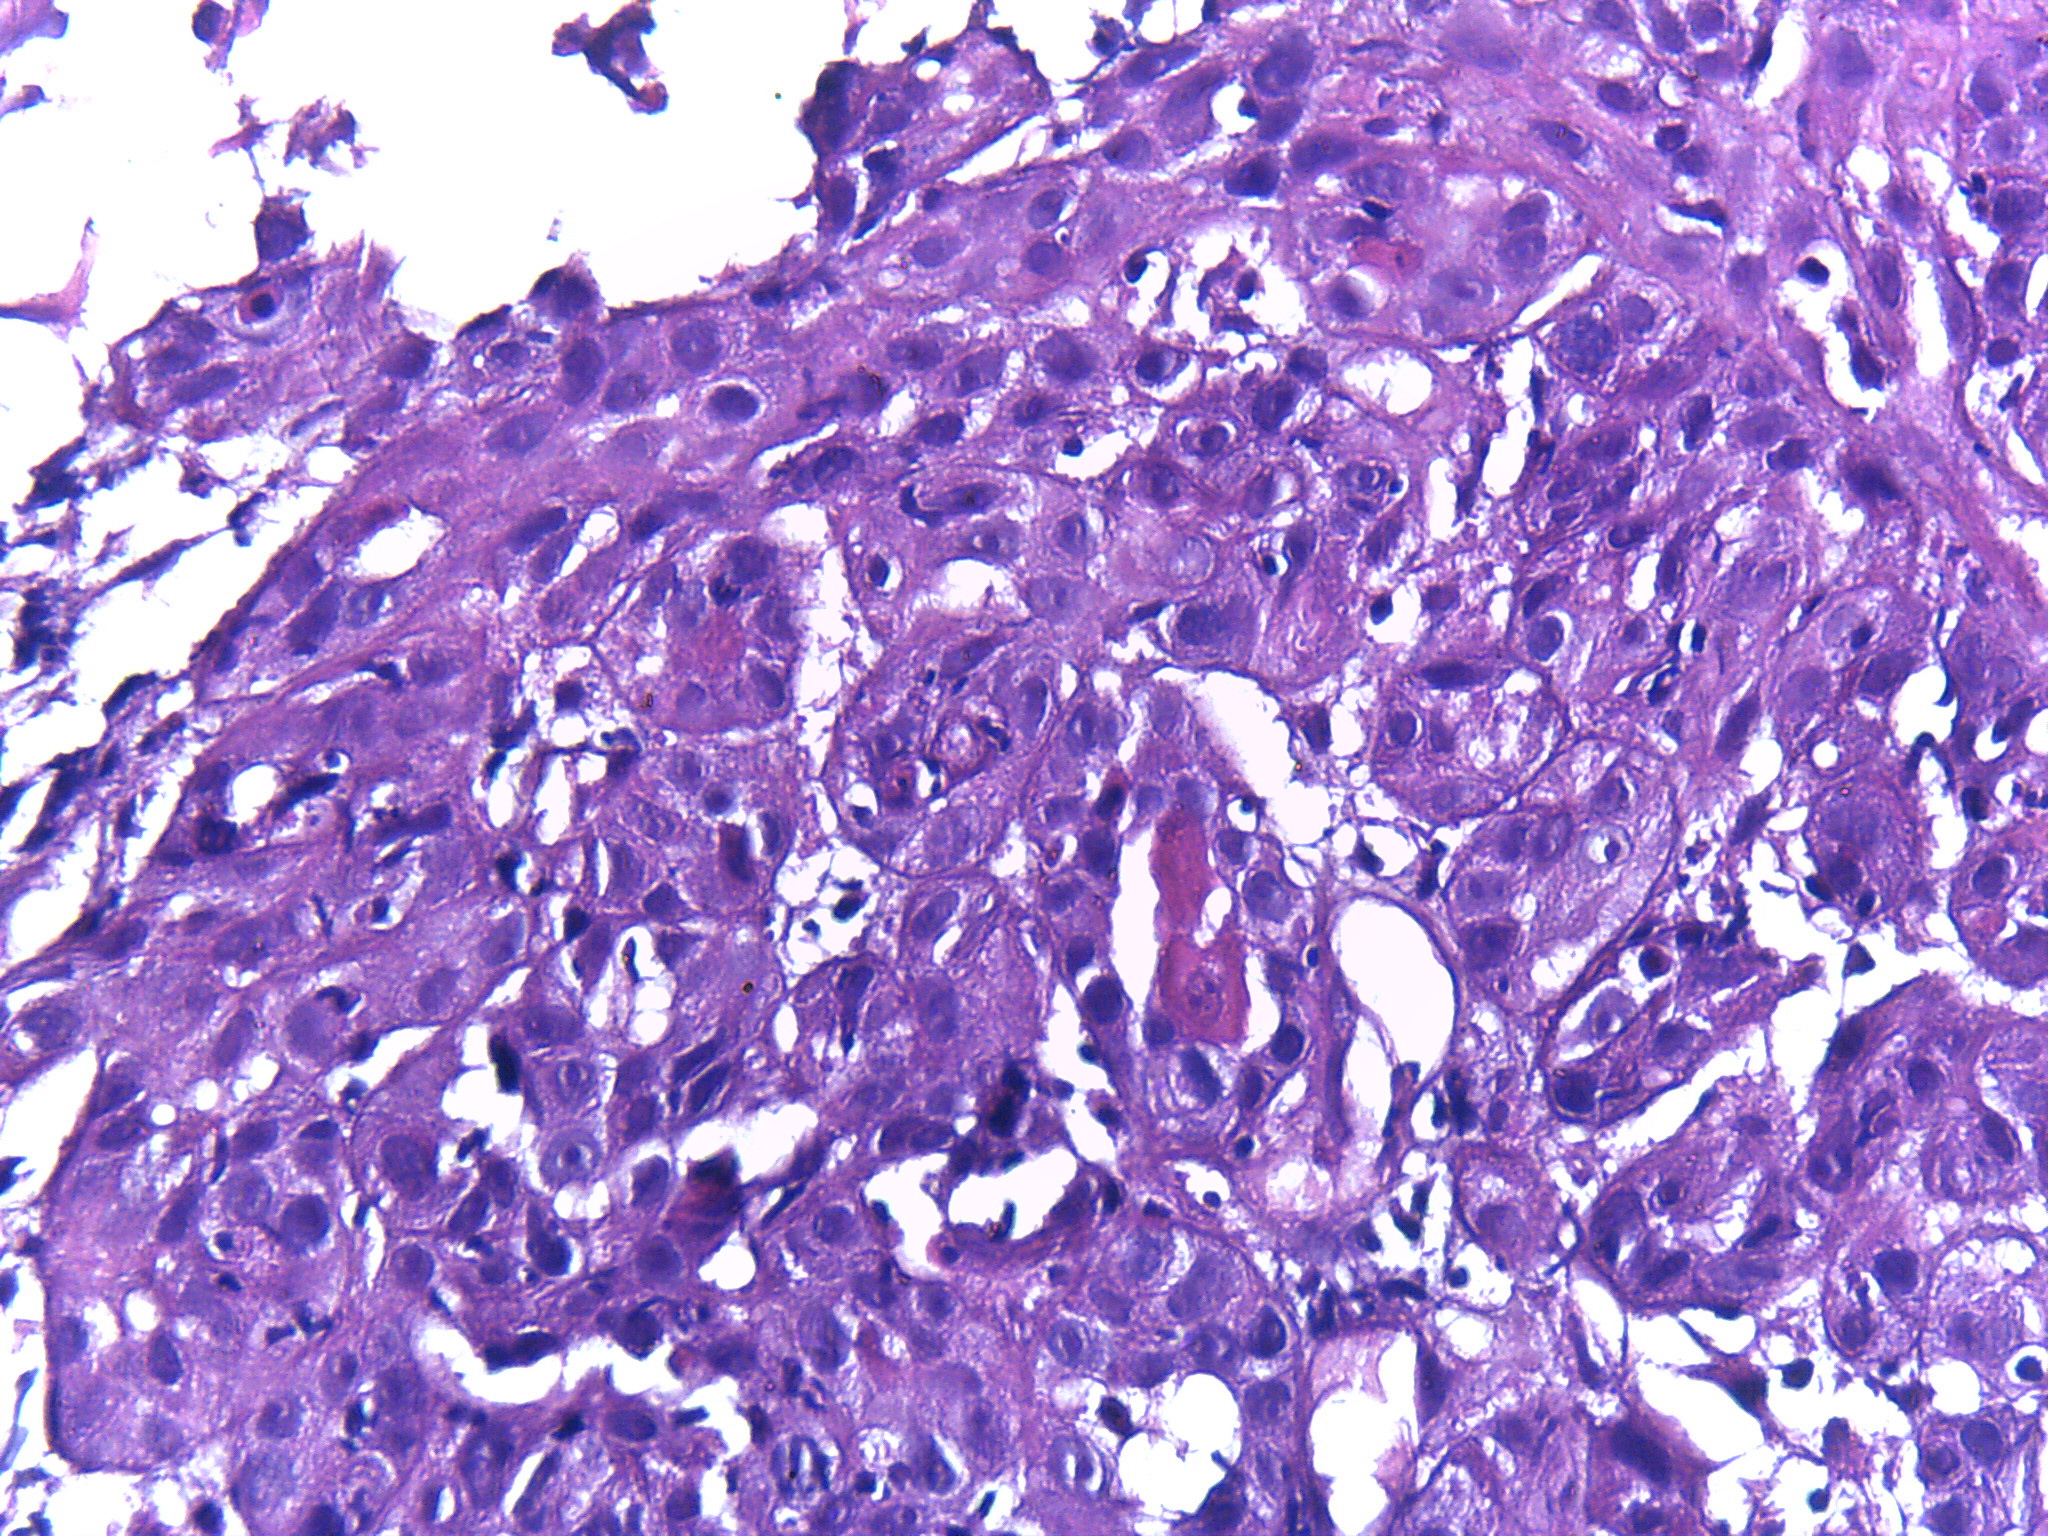
Diagnosis: OSCC